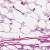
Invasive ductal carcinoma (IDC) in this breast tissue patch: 0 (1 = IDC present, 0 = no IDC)